【题型】选择题　【知识点】向量　【难度】easy
如图，将四个边长为 1 的小正方形拼成一个大正方形，$A$、$B$ 是原来小正方形的其中两个顶点，$P_i(i=1,2,\dots,7)$ 是小正方形的其余顶点，在所有 $\overrightarrow{AB} \cdot \overrightarrow{AP_i}(i=1,2,\dots,7)$ 中，不同的数值有（  ）

\vspace{1em}
A. 6 个 \quad B. 5 个 \quad C. 4 个 \quad D. 3 个

\vspace{1em}
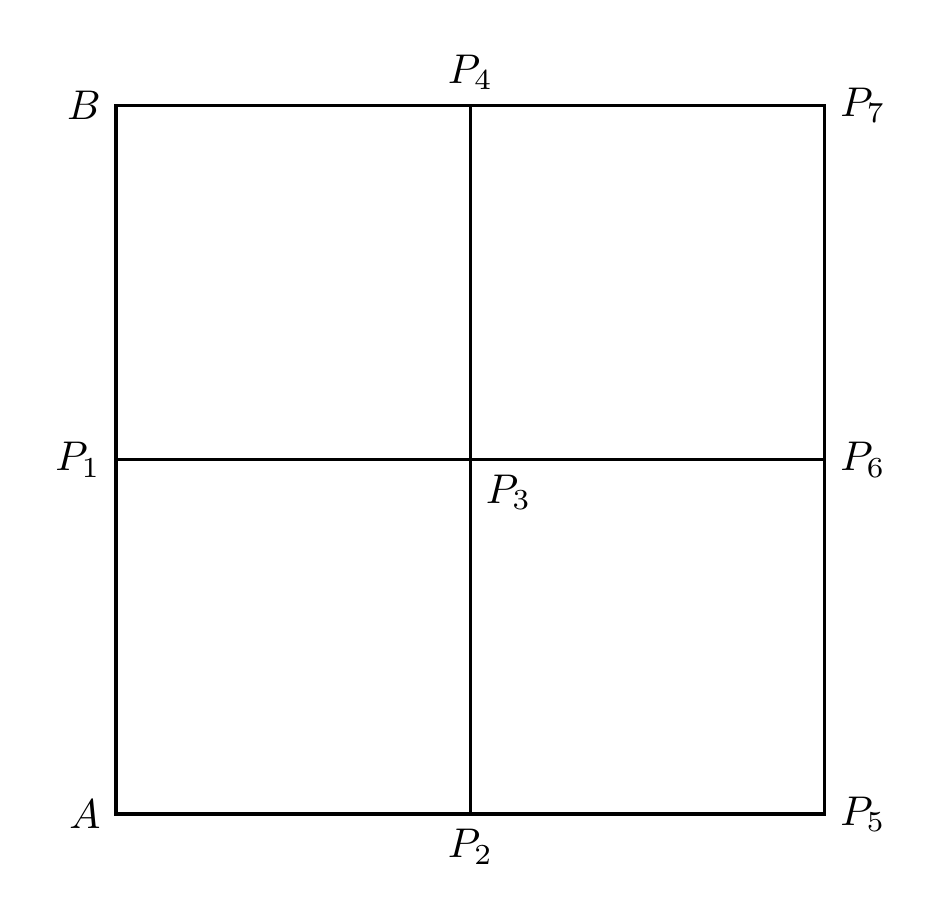
【解答】
【答案】D

【分析】根据数量积的几何意义，即可判断结果。

【详解】根据向量数量积的几何意义可知，
$\overrightarrow{AB} \cdot \overrightarrow{AP_2} = \overrightarrow{AB} \cdot \overrightarrow{AP_5} = 0$，
$\overrightarrow{AB} \cdot \overrightarrow{AP_1} = \overrightarrow{AB} \cdot \overrightarrow{AP_3} = \overrightarrow{AB} \cdot \overrightarrow{AP_6} = 2$，
$\overrightarrow{AB} \cdot \overrightarrow{AP_4} = \overrightarrow{AB} \cdot \overrightarrow{AP_7} = 4$，

所以所有 $\overrightarrow{AB} \cdot \overrightarrow{AP_i}(i=1,2,\dots,7)$ 中有 3 个不同的数值。

故选：D